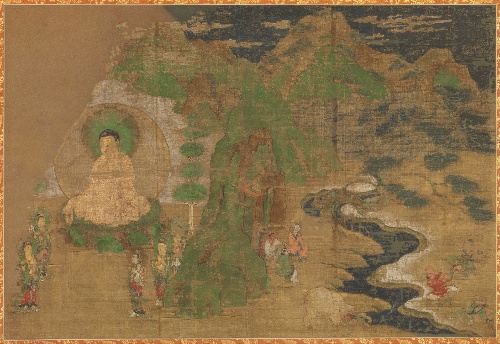
Title: 仏伝図|Scene from the Life of the Buddha
Date: early 15th century
Object type: Wall panel section
Classification: Paintings
Medium: Section of a wall panel mounted as a hanging scroll; ink, color, and gold on silk
Culture: Japan
Period: Muromachi period (1392–1573)
Dimensions: Image: 29 3/8 × 43 1/2 in. (74.6 × 110.5 cm)
Overall with mounting: 68 5/8 × 51 3/4 in. (174.3 × 131.4 cm)
Overall with knobs: 68 5/8 × 54 1/2 in. (174.3 × 138.4 cm)
Department: Asian Art
Credit line: Gift of Alvin Friedman-Kien, 1993
Accession year: 1993
Repository: Metropolitan Museum of Art, New York, NY
Tags: Elephants|Buddhism|Buddha